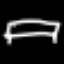
Label: bed